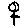
Label: flower